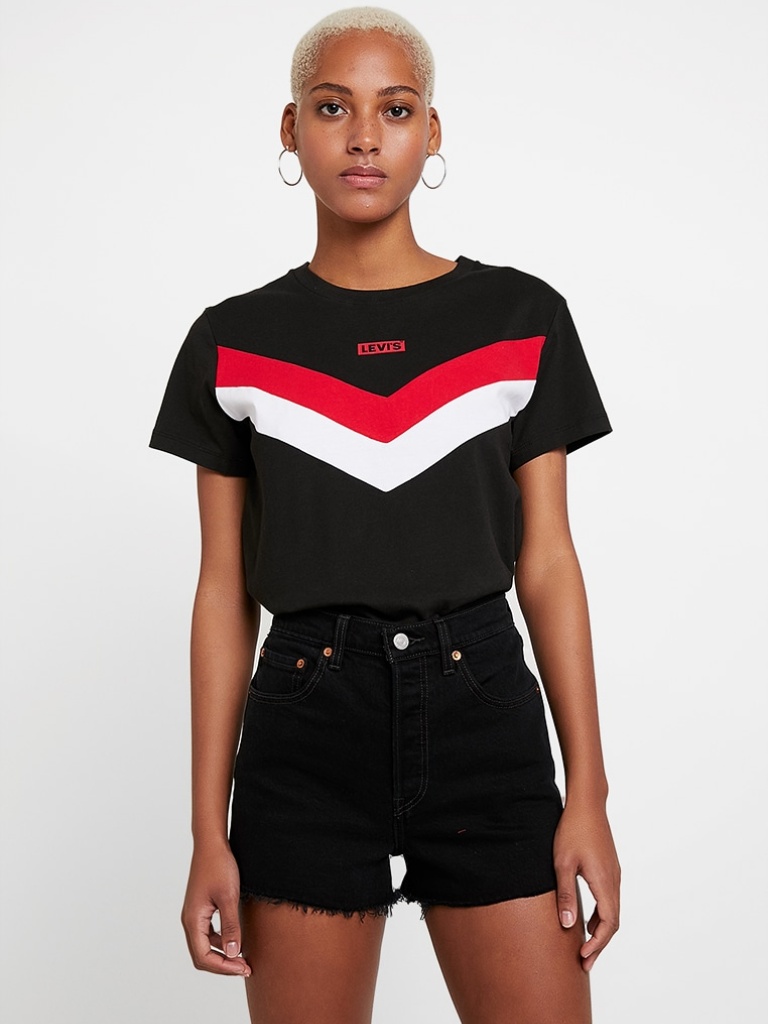
cotton tight short sleeve hip length Fully Tucked in crew t-shirt